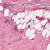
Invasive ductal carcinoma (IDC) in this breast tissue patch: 0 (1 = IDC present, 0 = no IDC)